Question: Could you please explain how offcanvas sidebar toggling works?
I can't make the actual sidebar disappear for sm. I can make the button visible (visible-sm), but toggling doesn't work - the sidebar is always visible.
Toggling works for xs size, that's fine, but I want to make it work for sm the same way, or any other size for that matter.
---
: Changing 'max-width' in offcanvas.css makes toggling work for bigger sizes as well, sm in this case:
'''
@media screen and (max-width: 991px) {
/* 991px instead of 767px makes toggling work for sm as well */
.row-offcanvas {
/* ... */
}
/* and so on */
}
'''
there's still a problem - when canvas width is between 780 and 991px, the sidebar is visible even if it's toggled off. Any idea how to fix this?

Thanks a lot
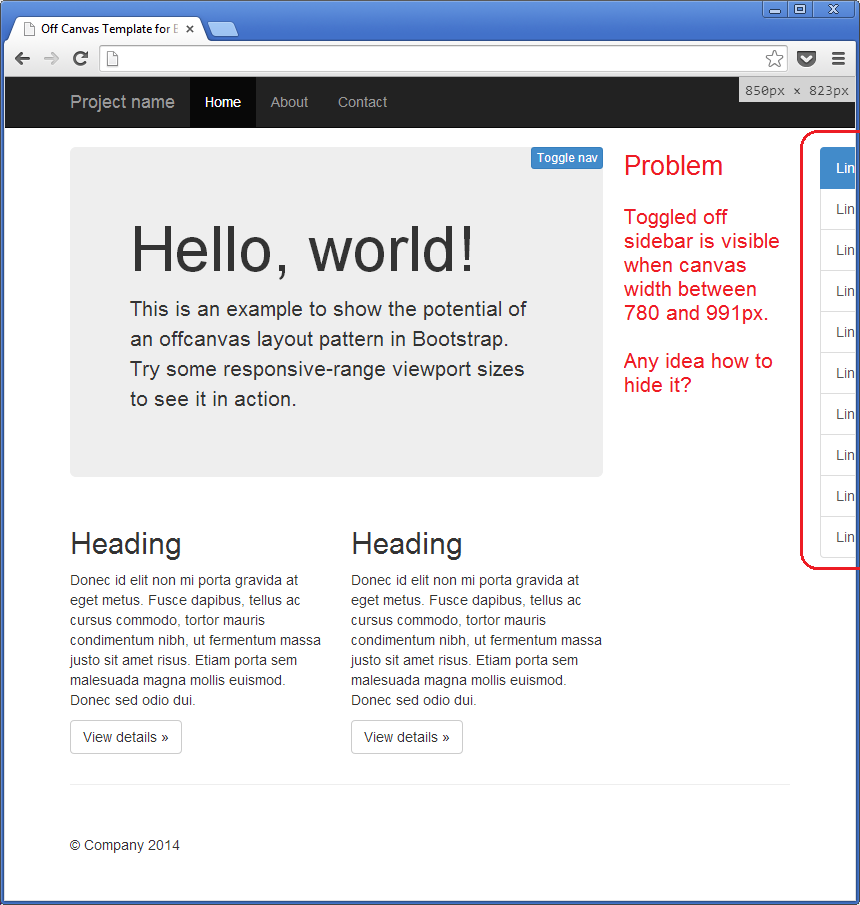
Answer: ### How does the Bootstrap off canvas example works?
The Bootstrap offcanvas example uses the grid system. For xs screens, the content spans 12 columns (full screen width) and sidebar spans 6 columns (1/2 screen width).
Normally the sidebar would be pushed under the content. However in <URL> there is a rule that uses absolute positioning to place it on the right top, outside the screen.
When you press 'Toggle nav', it moves the '.row' half the screen width (50%) to the left, revealing the sidebar.
---
### Why is the sidebar shown for screen widths between 768px and 992px?
Your problem is caused by the '.container' placed around the '.row'. A container has a fixed width for viewports above 768px. You can solve this by using 'width: auto' for small screens.
'''
@media (max-width: 991px) {
.container-smooth-sm {
width: auto;
max-width: none;
}
}
'''
---
### A more advanced off canvas plugin
For my projects, this approach proved to limited. Therefor I've created the <URL> component. The plugin can also be used to show the navbar as offcanvas menu for small screens.
Here are some examples using the Jasny Bootstrap offcanvas plugin
- <URL>